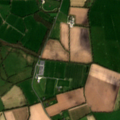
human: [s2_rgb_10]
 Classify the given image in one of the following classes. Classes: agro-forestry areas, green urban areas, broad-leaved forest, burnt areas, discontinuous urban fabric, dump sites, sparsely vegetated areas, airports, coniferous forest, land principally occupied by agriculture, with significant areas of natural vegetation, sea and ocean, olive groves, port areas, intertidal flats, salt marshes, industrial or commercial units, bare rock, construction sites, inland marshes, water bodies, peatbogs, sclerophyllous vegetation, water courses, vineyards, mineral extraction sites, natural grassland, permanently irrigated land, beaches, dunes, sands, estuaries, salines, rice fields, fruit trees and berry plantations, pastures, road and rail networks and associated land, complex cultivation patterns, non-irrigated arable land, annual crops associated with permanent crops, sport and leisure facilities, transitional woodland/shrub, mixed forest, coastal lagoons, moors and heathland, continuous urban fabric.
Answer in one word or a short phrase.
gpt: non-irrigated arable land, pastures, complex cultivation patterns